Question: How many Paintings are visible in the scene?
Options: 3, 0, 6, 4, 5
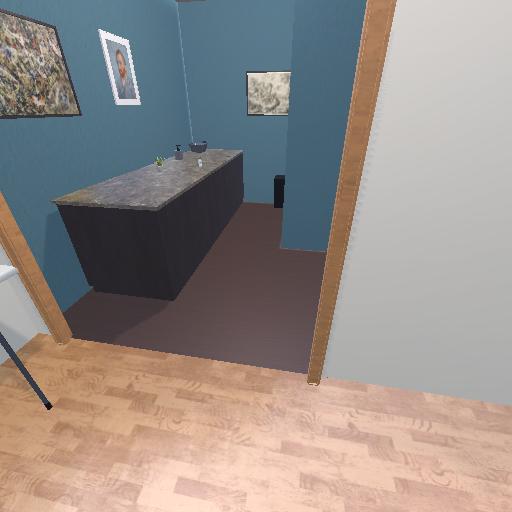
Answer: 3